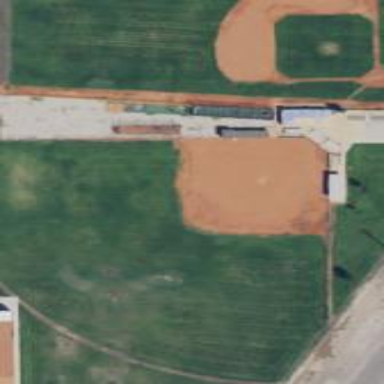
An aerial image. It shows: Baseball pitch for leisure and sports activities.